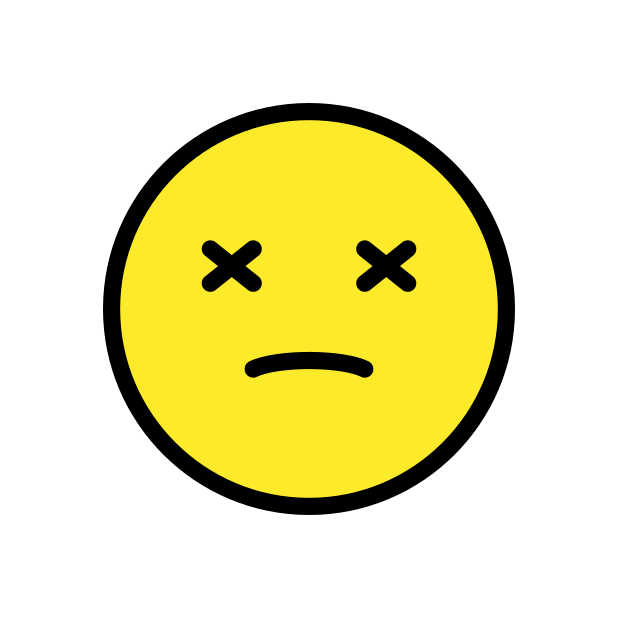
Emoji: 😵
Name: dizzy face
Unicode: 0x1f635